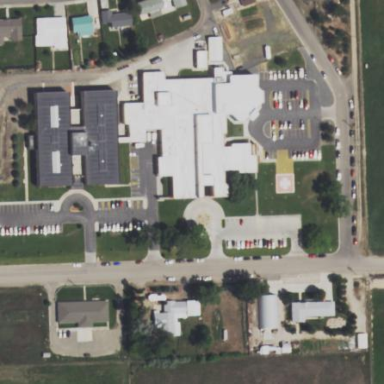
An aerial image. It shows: Hospital building.